Interaction volume radius: 5 \u00c5
Interaction volume height: 15 \u00c5
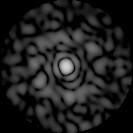
Disorder parameter: 0.8423